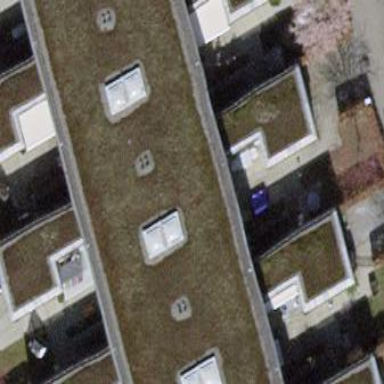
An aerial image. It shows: House with flat roof.